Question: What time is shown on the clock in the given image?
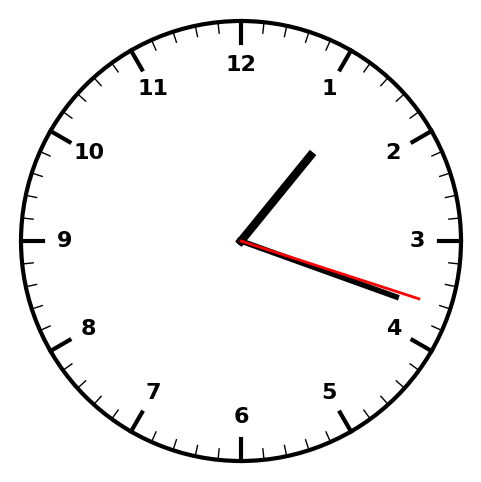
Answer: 01:18:18